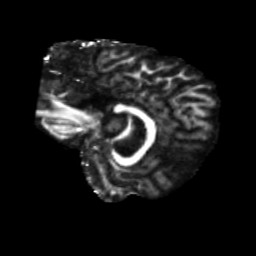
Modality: FA
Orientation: sagittal
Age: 58
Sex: female
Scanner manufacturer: siemens
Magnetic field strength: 3 T
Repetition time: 5.47 s
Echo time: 0.0854 s